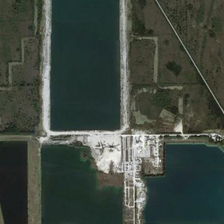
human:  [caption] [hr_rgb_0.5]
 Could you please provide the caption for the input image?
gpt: the dark green thick trees around the pond .

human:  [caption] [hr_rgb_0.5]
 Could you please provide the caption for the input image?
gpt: a rectangle pond is next to two square ponds .

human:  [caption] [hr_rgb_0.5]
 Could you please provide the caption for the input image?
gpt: a green pond is in the hills,surrounded by rock .

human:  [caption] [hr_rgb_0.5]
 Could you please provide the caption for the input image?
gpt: a rectangle pond is next to two square ponds .

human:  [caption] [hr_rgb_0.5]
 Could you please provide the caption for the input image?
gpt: a green pond is in the hills,surrounded by rock .